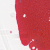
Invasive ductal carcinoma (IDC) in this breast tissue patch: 0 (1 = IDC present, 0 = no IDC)